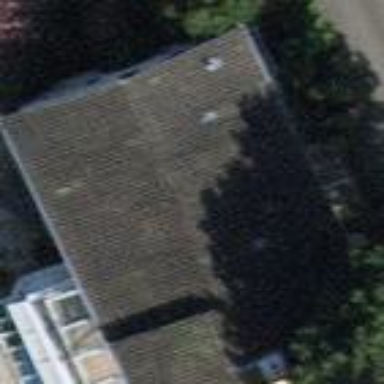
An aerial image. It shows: The building has gabled roof.